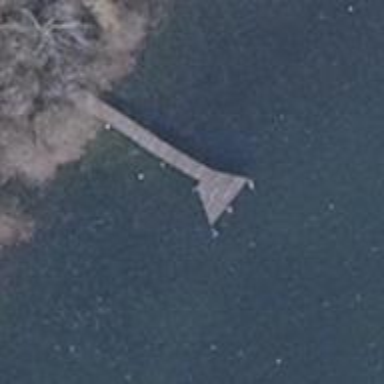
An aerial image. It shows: Man-made pier.